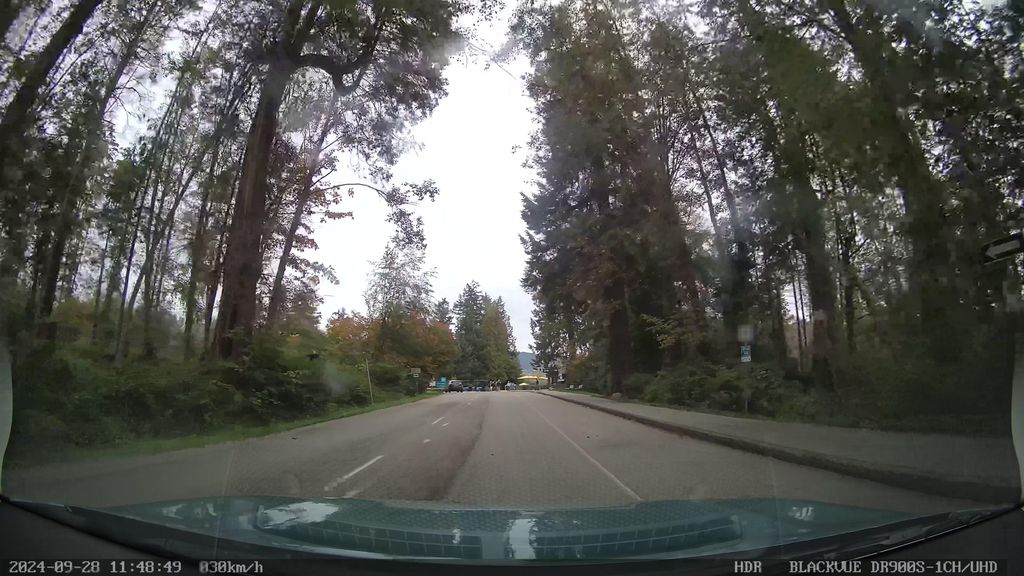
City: vancouver